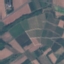
Land use / land cover class: PermanentCrop